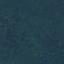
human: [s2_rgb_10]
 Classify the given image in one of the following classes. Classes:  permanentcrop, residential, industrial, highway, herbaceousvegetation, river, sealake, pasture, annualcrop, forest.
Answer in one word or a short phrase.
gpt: Forest